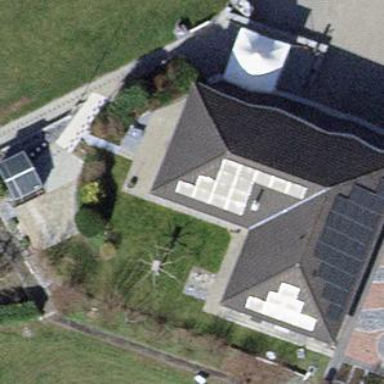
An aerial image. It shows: Detached building with hipped roof shape.